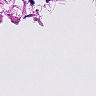
Metastatic tissue present: no